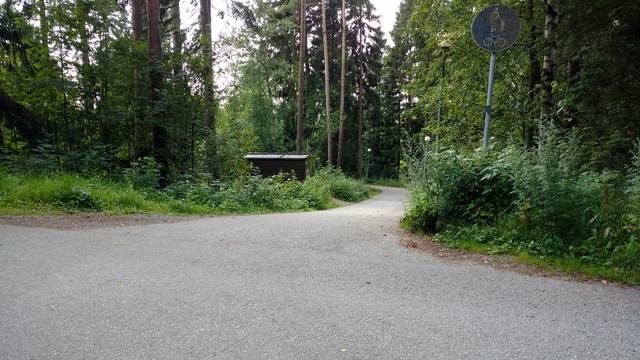
Region: Finland
Coordinates: 60.405, 23.176